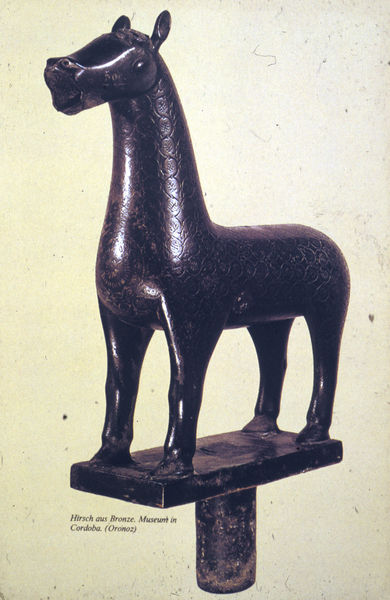
Titel: Hirsch (Islam)
Standort: Cordoba
Institution: unbekannt
Schlagwörter: kopf, licht, mund, schwarz, säule, tier, muster, ornament, alt, sockel, hals, auge, ohren, pferd, rund, skulptur, statue, ton, beine, hufe, schrift, modern, material, reflexe, glanz, bronze, glatt, plastik, platte, plinthe, podest, lichtreflexe, foto, fotografie, photographie, vier, eisen, dose, oberfläche, kupfer, text, buchstaben, stand, kunst, statuette, photo, handwerk, hirsch, farbfoto, maul, nüstern, schaft, islam, hengst, tierfigur, etruskisch, guß, ritzung, archaisch, bronzebild, cordoba, geschmeidig, stichworte, vorchristlich